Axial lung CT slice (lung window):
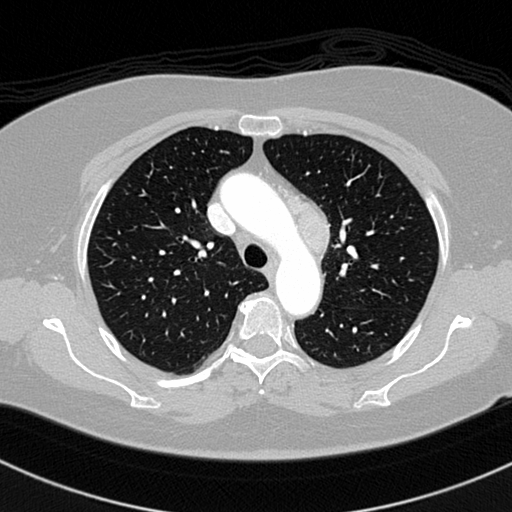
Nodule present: no